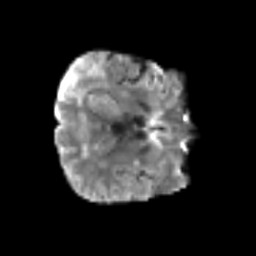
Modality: T2w
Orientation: axial
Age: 66
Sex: female
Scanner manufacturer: siemens
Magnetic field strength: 3 T
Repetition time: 6.1 s
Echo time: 0.101 s